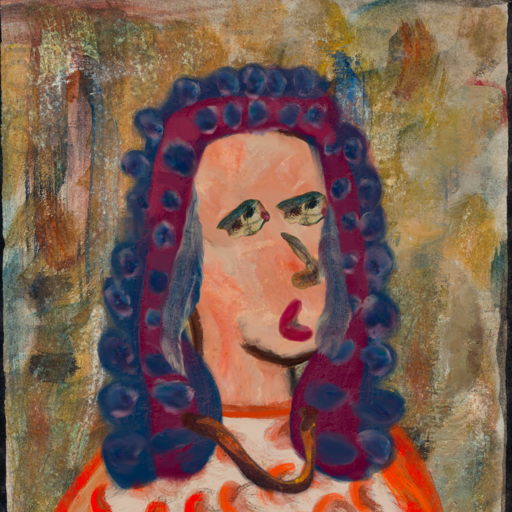
Background: Pipe, Head And Neck Side: Roy_Bahadur, Face Side: Pipe, Bust: Rupkatha, Hair Side: Hill_Girl, Head Accessory: Blank, Second Necklace: Comrade, Necklace: Blank, Baby: Blank